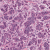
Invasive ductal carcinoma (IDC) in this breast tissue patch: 1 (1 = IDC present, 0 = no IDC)